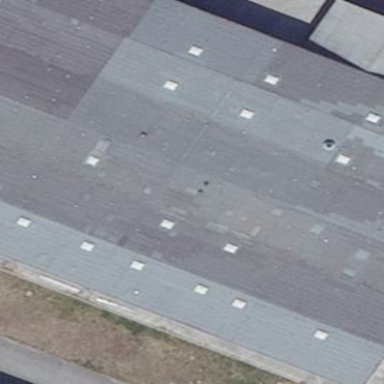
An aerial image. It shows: Building part with flat roof.